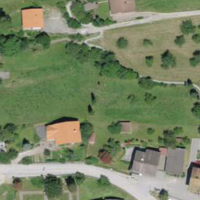
EUNIS habitat code: 55
Species observed at this site:
Corvus corone
Zygaena carniolica
Chloris chloris
Pyrrhula pyrrhula
Milvus milvus
Pica pica
Phoenicurus ochruros
Passer domesticus
Fringilla coelebs
Motacilla alba
Carduelis carduelis
Turdus merula